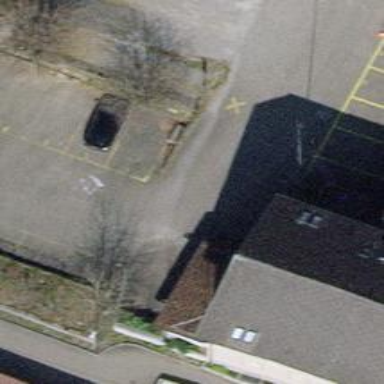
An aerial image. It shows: Parking aisle designated as service road.